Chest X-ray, AP view. Patient: 50 years old, sex M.
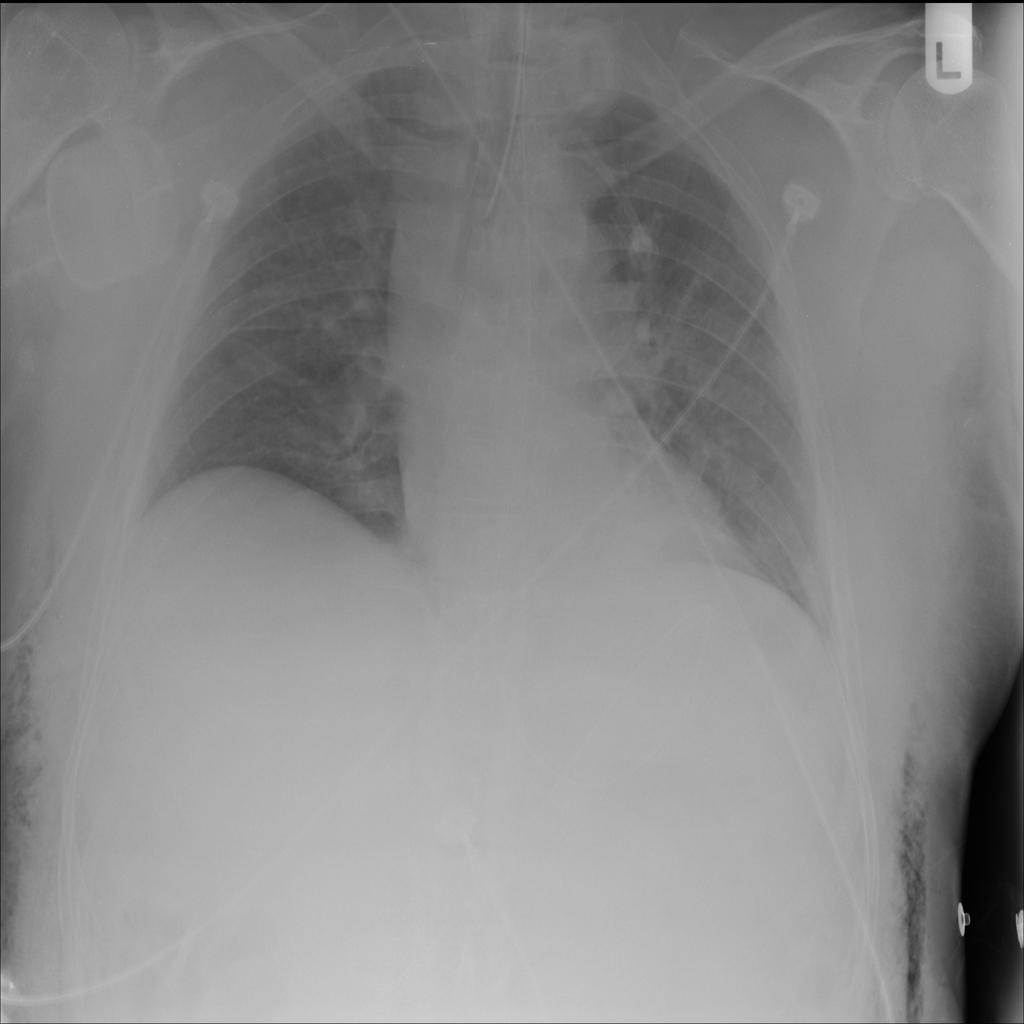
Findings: Atelectasis, Emphysema, Infiltration